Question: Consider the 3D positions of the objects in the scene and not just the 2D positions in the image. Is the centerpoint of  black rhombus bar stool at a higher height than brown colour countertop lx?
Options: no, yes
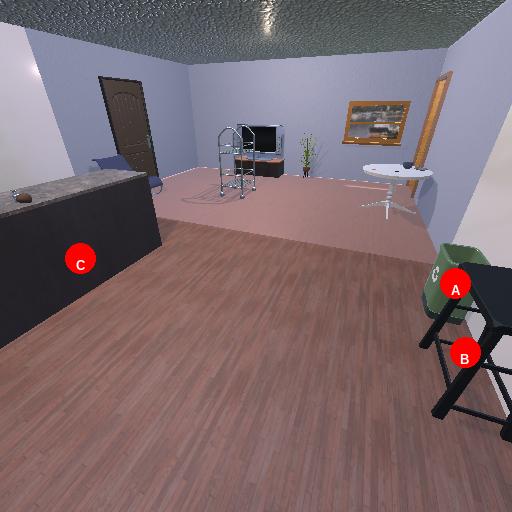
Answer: no